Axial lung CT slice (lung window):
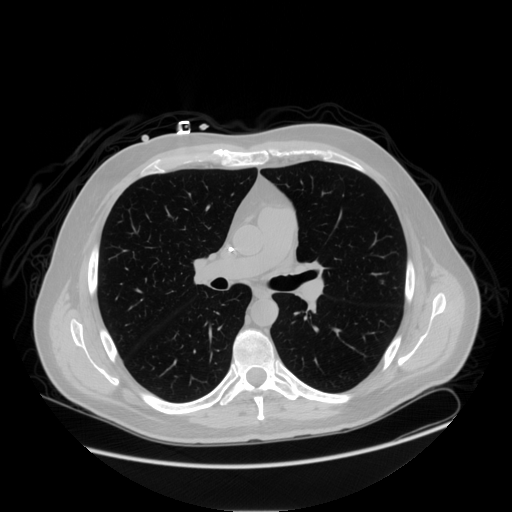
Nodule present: no